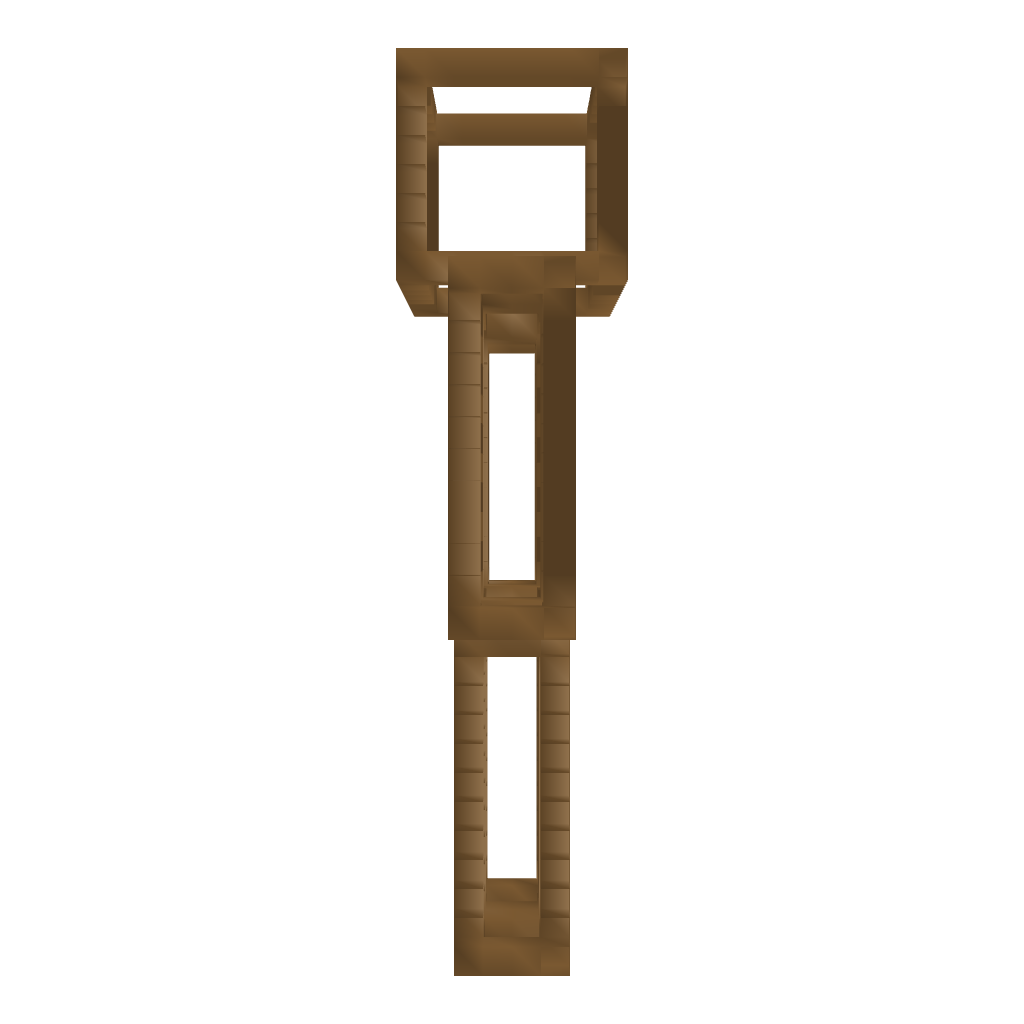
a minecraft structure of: Skin Pattern good quality